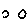
Label: circle